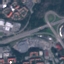
Land use / land cover class: Highway